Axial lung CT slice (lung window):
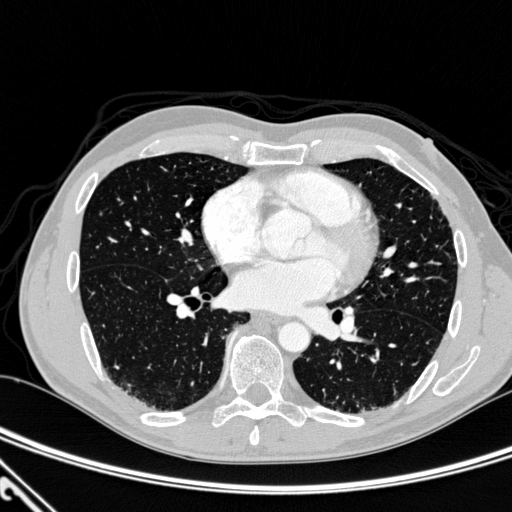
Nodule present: yes
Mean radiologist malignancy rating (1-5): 2